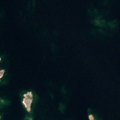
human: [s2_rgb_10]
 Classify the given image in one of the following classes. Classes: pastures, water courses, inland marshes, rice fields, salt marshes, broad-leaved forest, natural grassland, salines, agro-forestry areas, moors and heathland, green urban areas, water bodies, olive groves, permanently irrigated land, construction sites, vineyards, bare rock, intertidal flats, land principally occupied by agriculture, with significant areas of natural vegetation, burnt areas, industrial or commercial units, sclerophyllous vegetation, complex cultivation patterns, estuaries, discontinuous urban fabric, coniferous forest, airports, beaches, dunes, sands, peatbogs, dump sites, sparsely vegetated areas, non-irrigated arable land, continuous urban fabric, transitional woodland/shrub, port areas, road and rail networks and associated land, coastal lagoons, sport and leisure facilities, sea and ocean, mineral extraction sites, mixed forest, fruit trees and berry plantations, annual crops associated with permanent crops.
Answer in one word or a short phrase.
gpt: sea and ocean